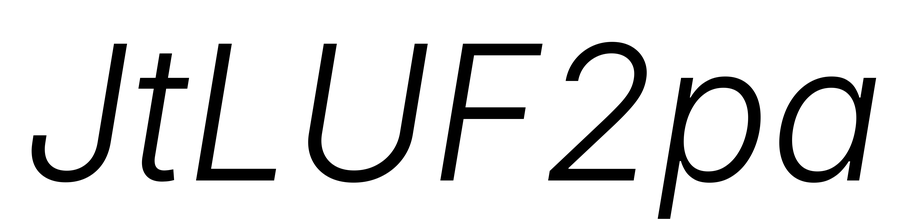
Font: Inter-Italic_Light_Italic